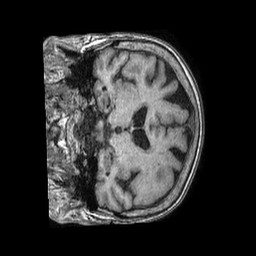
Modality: T1w
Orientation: coronal
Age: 84
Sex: female
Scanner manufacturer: philips
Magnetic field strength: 1.5 T
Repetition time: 0.007535 s
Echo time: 0.003423 s